Interaction volume radius: 5 \u00c5
Interaction volume height: 10 \u00c5
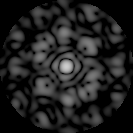
Disorder parameter: 0.6619